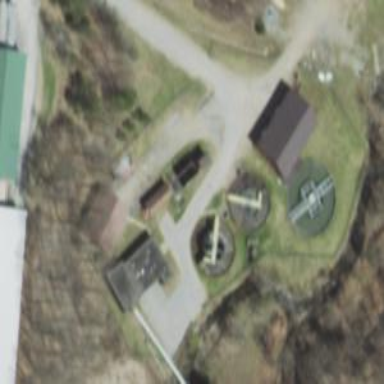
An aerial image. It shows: View of wastewater plant.